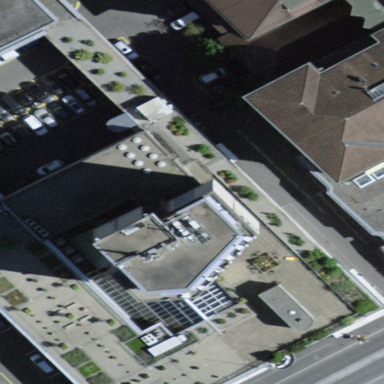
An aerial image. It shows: Hotel building.